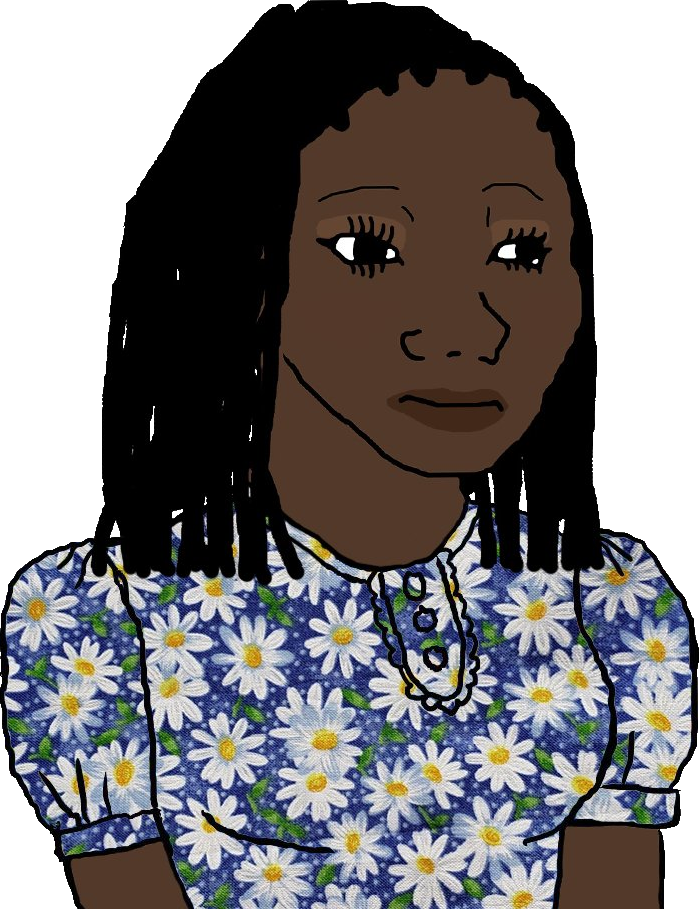
Label: 5_Blackjak